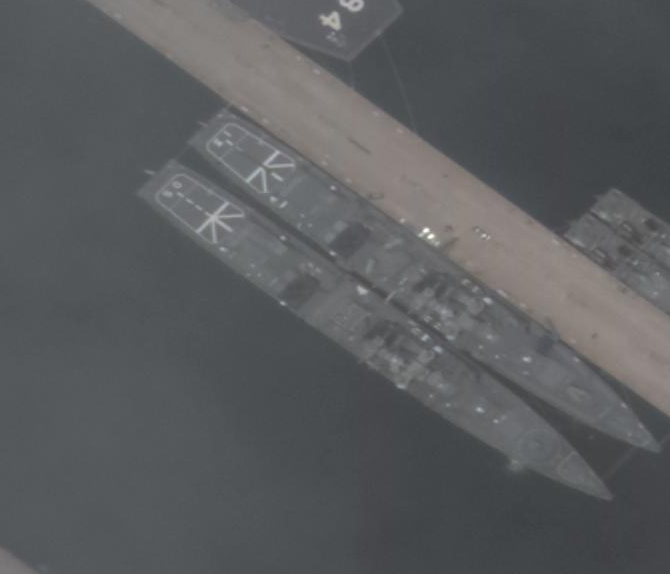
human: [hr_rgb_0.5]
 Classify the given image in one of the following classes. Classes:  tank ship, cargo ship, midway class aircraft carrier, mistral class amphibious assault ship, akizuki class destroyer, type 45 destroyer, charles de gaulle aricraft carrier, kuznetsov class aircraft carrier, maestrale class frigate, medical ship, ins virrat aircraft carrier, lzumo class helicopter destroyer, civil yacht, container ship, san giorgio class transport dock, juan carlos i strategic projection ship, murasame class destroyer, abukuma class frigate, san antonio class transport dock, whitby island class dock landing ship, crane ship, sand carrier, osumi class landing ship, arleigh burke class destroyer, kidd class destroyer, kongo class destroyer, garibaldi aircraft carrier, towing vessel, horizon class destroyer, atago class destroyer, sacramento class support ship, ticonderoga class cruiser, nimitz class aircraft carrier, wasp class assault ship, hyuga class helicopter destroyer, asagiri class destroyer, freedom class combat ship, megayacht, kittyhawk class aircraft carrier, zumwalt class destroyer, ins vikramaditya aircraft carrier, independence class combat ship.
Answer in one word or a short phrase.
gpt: Murasame class destroyer